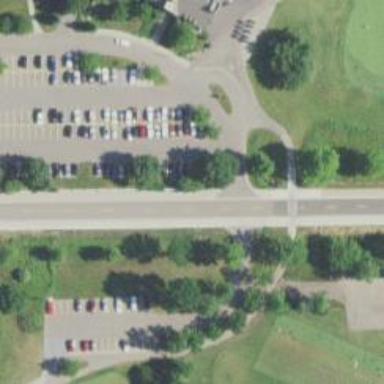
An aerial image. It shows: Path used for both walking and golf.